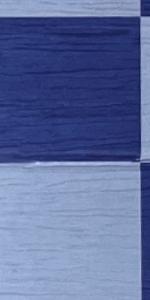
Label: Empty